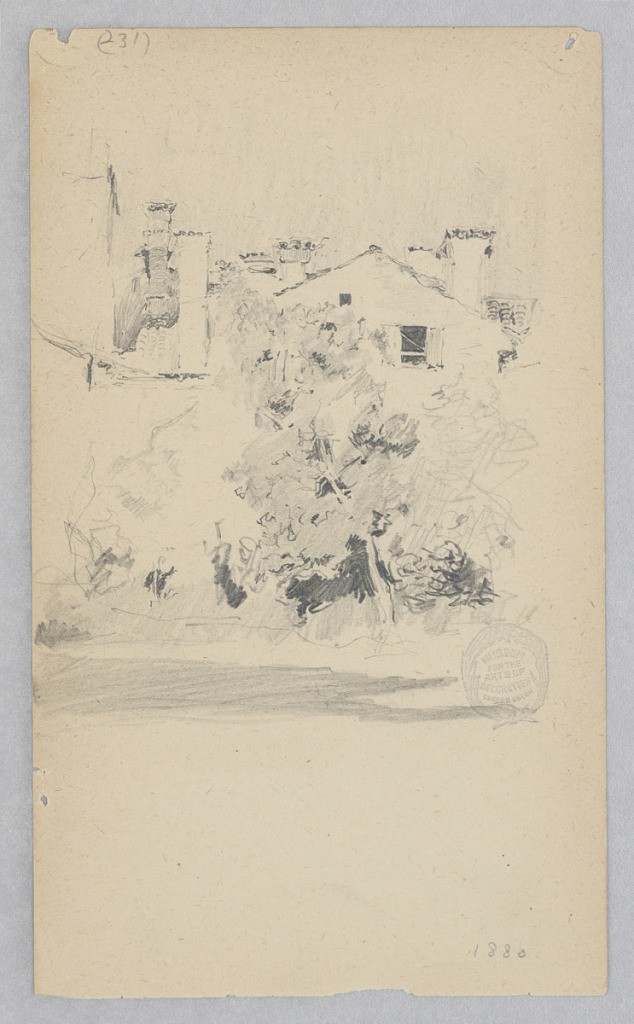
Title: Garden
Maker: Robert Frederick Blum, American, 1857–1903
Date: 1880
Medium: Graphite on wove paper
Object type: Drawing
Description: Sketch of a tree and shrubbery in front of an exterior garden wall.